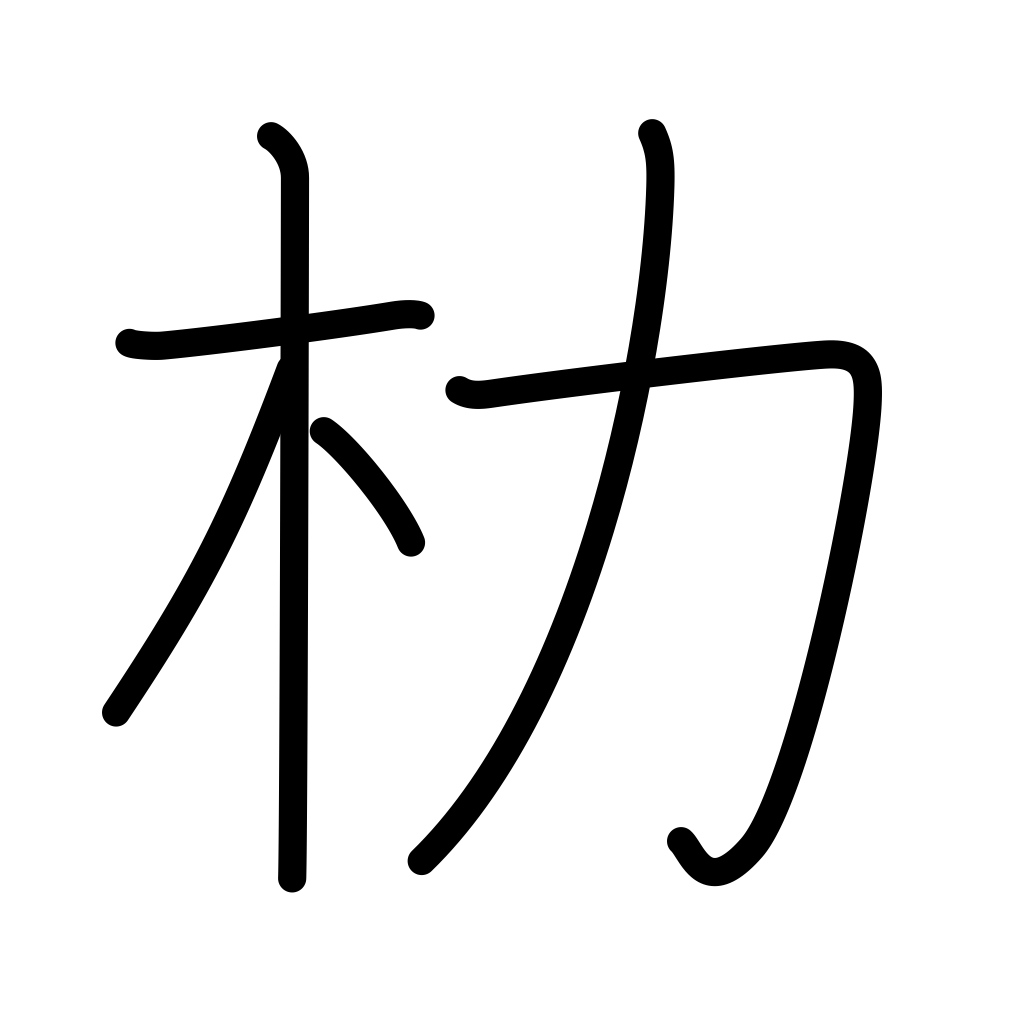
Meaning: carrying pole